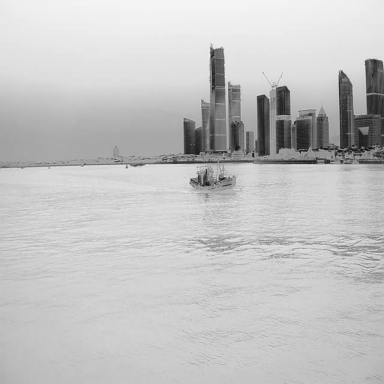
There are two objects shown in the infrared image, including a bulk_carrier, and a container_ship.